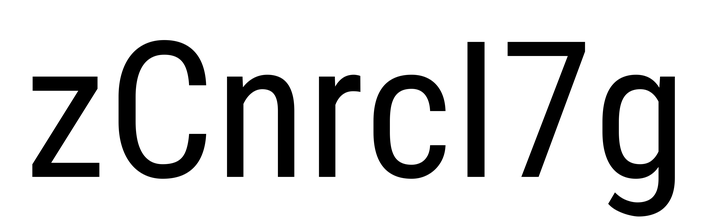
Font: Roboto_Condensed_Regular